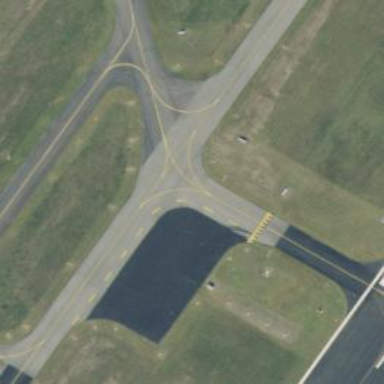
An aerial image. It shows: Taxiway at the airport with asphalt surface.